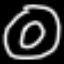
Label: donut